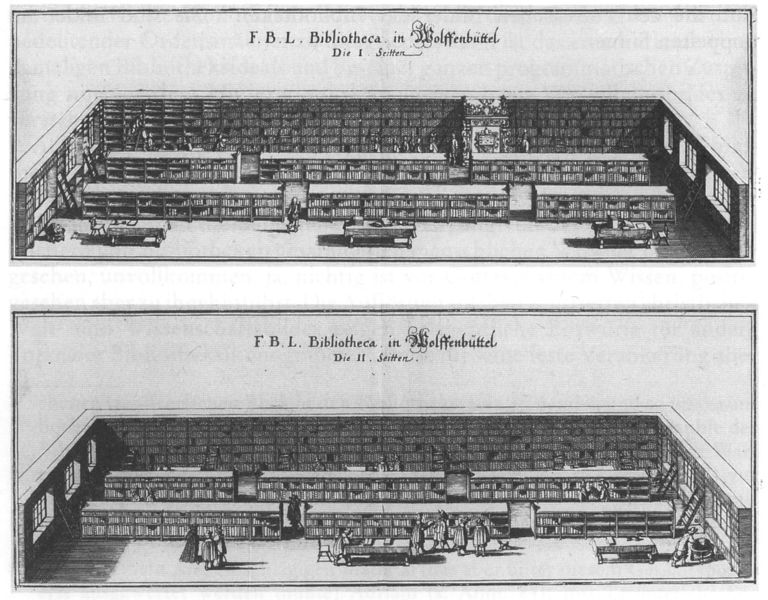
Titel: Bibliotheca in Wolfenbüttel
Institution: Göttingen, Niedersächsische Staats- und Universitätsbibliothek
Schlagwörter: menschen, fenster, grau, schwarz, stuhl, tische, weiss, zeichnung, architektur, innenraum, schrift, bücher, modell, leiter, schwarzweiss, buchstaben, worte, bibliothek, bücherei, leser, regale, miniatur, zeichnunh, leitern, wolffenbüttel, menschwen